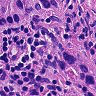
Metastatic tissue present: yes